Question: I am new to iOS app distribution (have developed apps but haven't uploaded any), and now i want to upload an app on app-store. I wasn't enrolled in apple developer program at first but then i joined a Team/Company which had been enrolled in the Apple Developer Program, and in that Team, i was granted the role of Admin, because without that i couldn't create App-ID for my App as u can see in this image  but when i click on the Apps option i am taken this link where i am being shown a button of and when i click it it takes me back to prompting me to enroll in a developer program. Why am I getting this? I am already working with a team that is enrolled in this program, an i have been assigned the Role of an Admin, so why can't I find the option to upload the App?
Is there a possibility that i am only granted Admin Access for developer program in but not for and is there a difference in that???
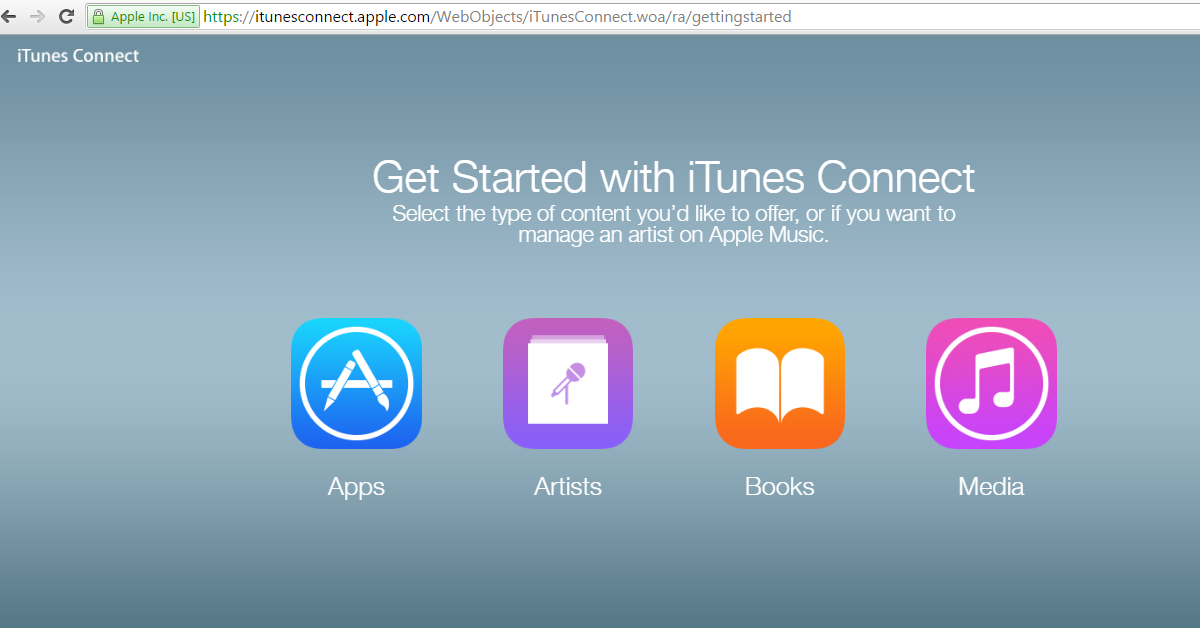
Answer: <URL>
There are two different roles in development center and iTunes connect.